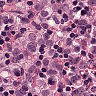
Metastatic tissue present: yes